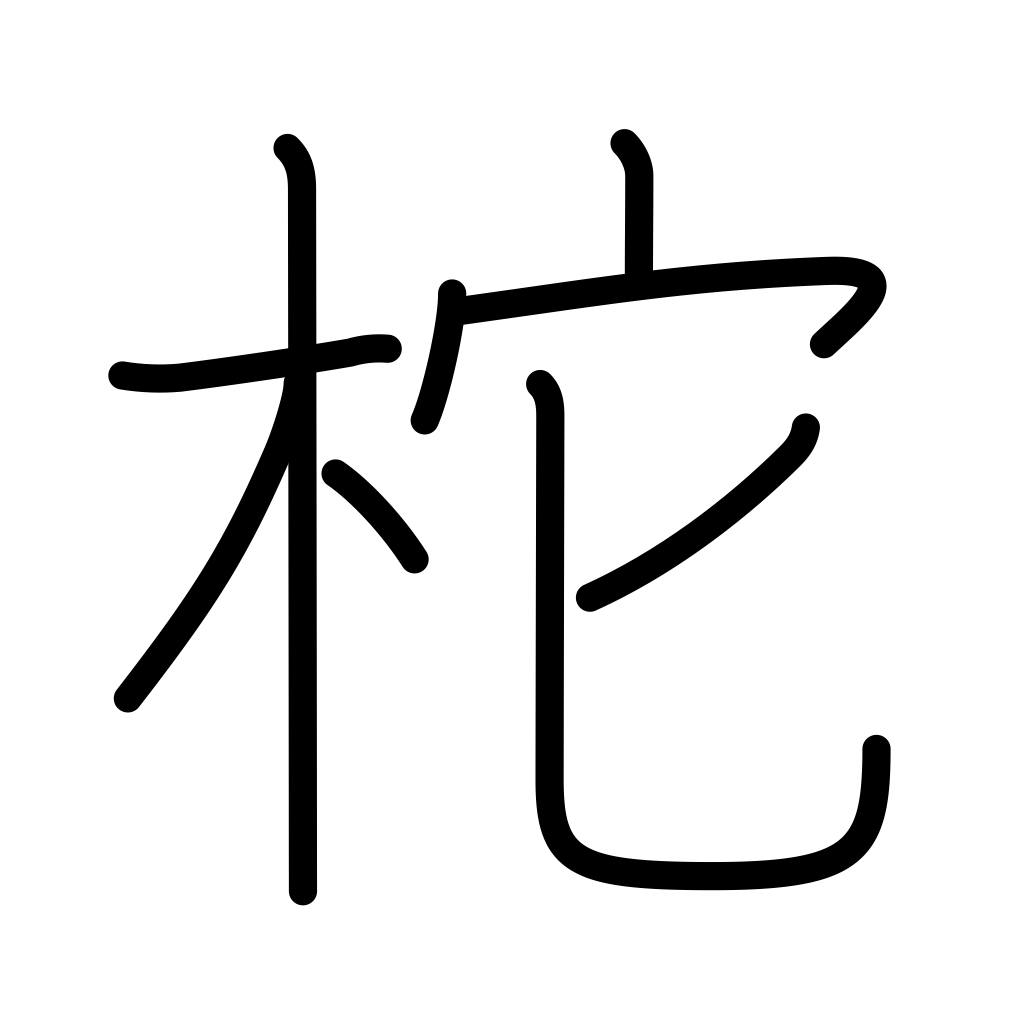
Meaning: rudder, helm, wheel